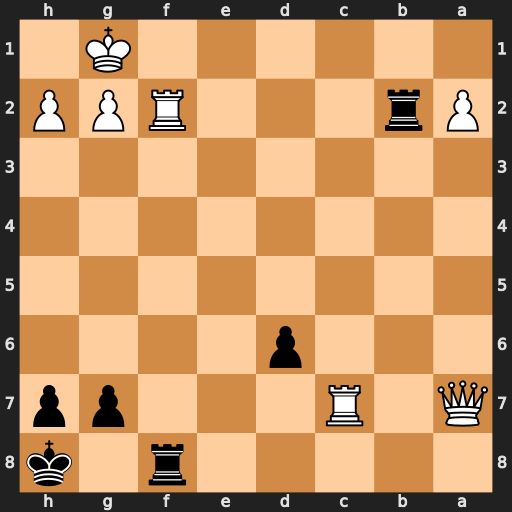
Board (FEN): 5r1k/Q1R3pp/3p4/8/8/8/Pr3RPP/6K1
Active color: b
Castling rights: -
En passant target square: -
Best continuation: Rb1+ Rc1 Rxc1+ Rf1 Rcxf1#